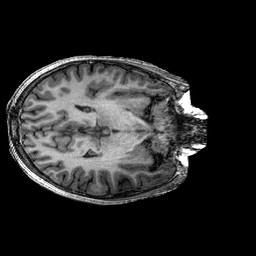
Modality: T1w
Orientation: axial
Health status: ill
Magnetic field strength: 3 T